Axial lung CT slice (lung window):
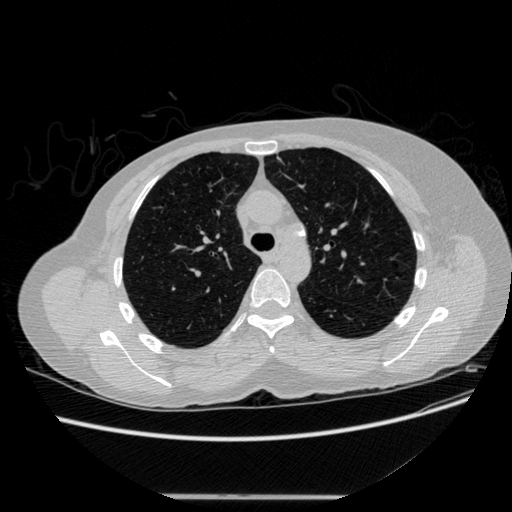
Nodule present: no